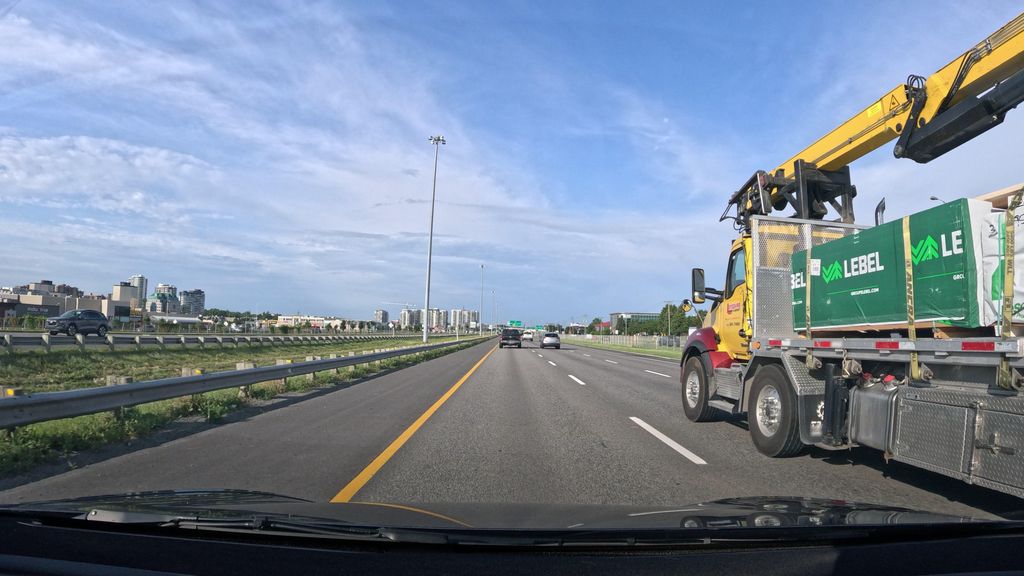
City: montreal